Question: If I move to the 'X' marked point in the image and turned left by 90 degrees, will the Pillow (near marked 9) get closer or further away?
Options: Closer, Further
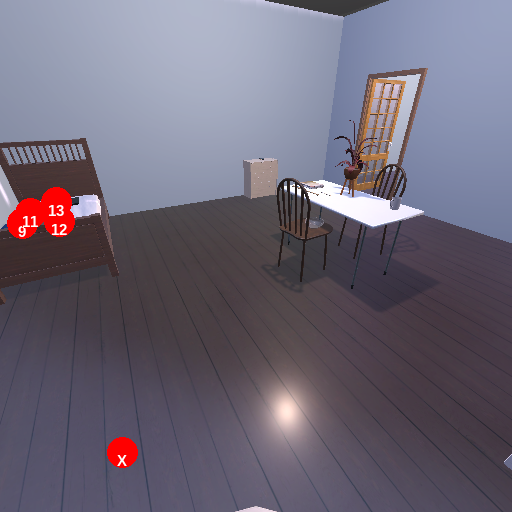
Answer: Closer